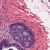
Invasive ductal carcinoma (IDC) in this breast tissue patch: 0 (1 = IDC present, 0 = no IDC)